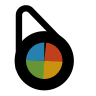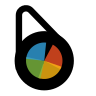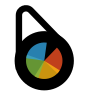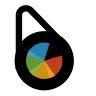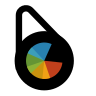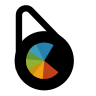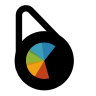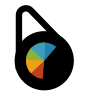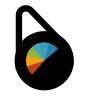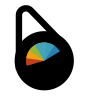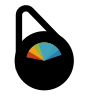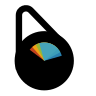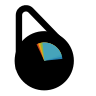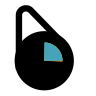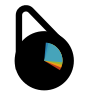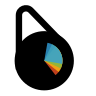
Cursor type: progress
OS/theme: linux-bibata
Variant: white